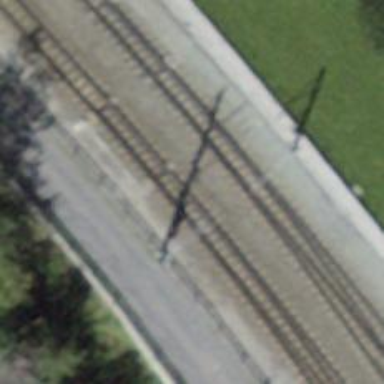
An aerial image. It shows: Railway switch.